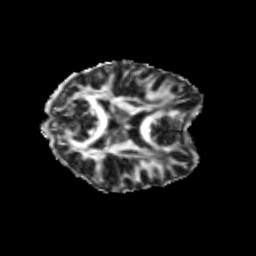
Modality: FA
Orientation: axial
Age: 23
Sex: female
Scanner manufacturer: siemens
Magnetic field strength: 3 T
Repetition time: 3.5 s
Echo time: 0.104 s